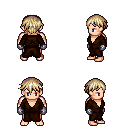
a pixel art fantasy rpg character, male body template, human, light skin, brown robe, teal pants, white blonde short bangs hairstyle, metal gloves, four views (front, back, left, right), 2x2 character sprite sheet, small pixel art, hard edges, no anti-aliasing